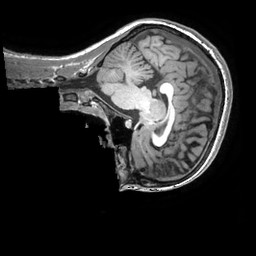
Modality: T1w
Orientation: sagittal
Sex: female
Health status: healthy
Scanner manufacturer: ge